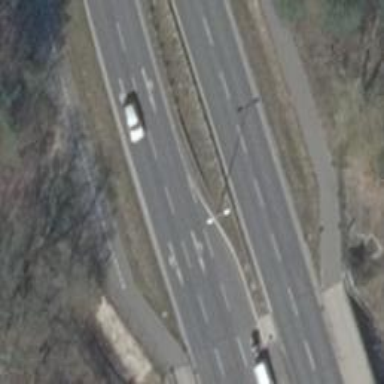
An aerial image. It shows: Primary highway with asphalt surface. It is dual carriageway.